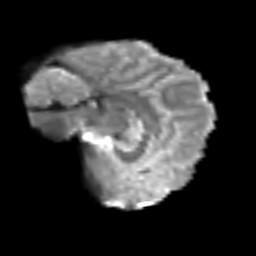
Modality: T2w
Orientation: sagittal
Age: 40
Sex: female
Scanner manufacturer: siemens
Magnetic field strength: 3 T
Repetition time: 6.1 s
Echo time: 0.101 s